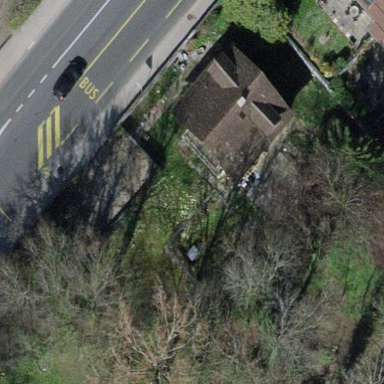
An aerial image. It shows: Detached building.